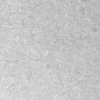
Label: not_dusty